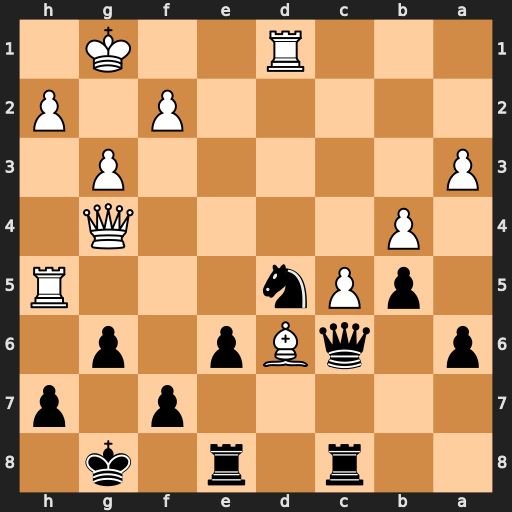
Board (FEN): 2r1r1k1/5p1p/p1qBp1p1/1pPn3R/1P4Q1/P5P1/5P1P/3R2K1
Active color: b
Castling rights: -
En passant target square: -
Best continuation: Nf6 Qd4 Nxh5